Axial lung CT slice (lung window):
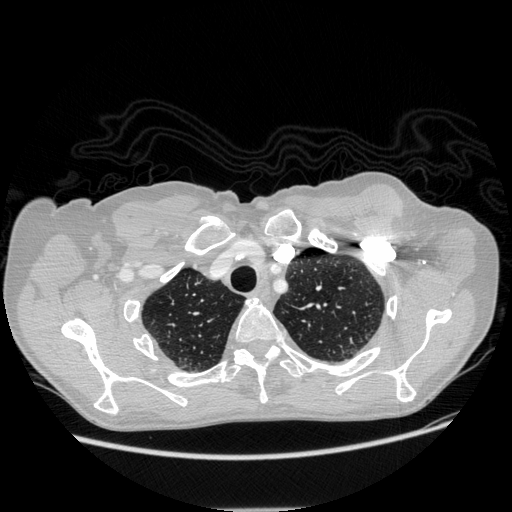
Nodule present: no